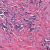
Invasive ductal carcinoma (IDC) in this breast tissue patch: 1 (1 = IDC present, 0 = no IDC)